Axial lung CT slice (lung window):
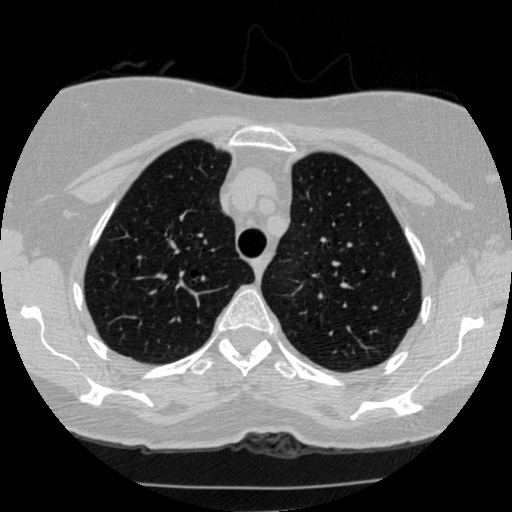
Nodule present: no